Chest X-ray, PA view. Patient: 58 years old, sex F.
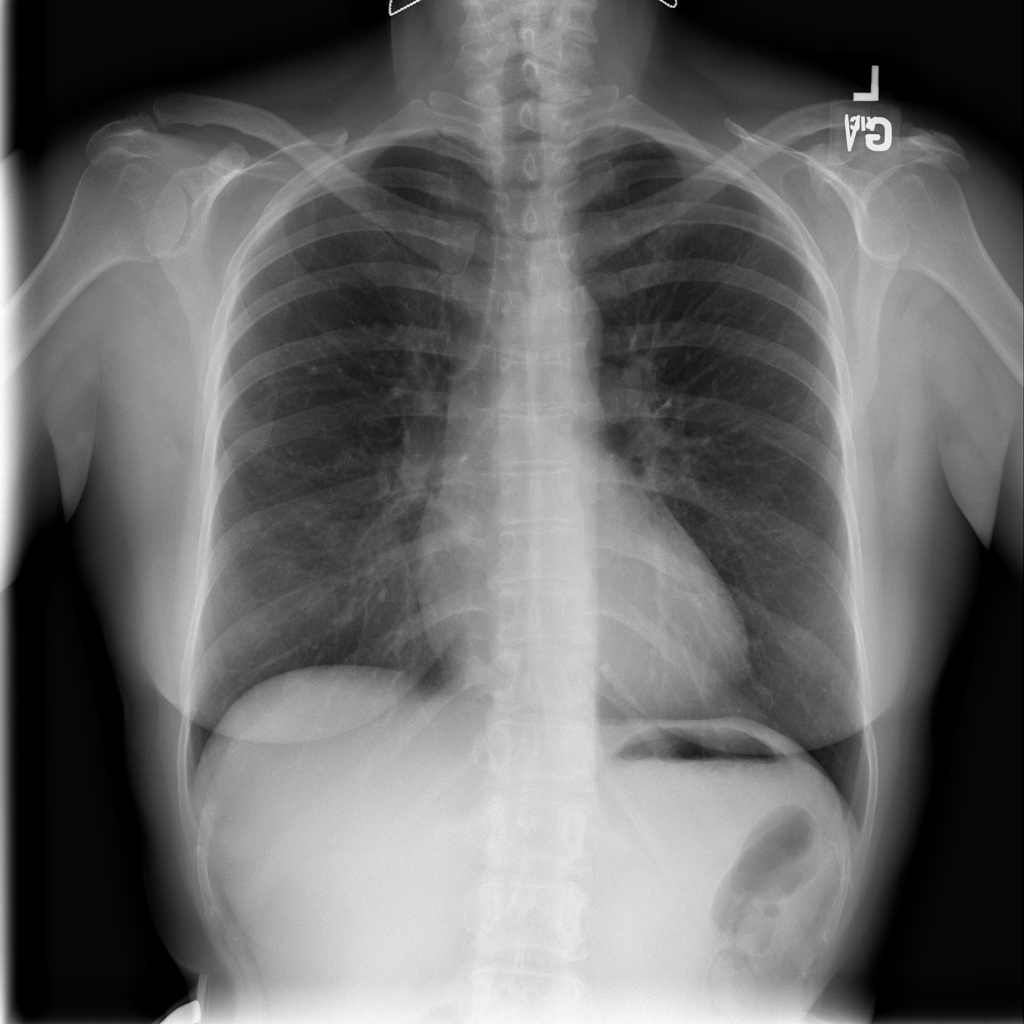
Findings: No Finding